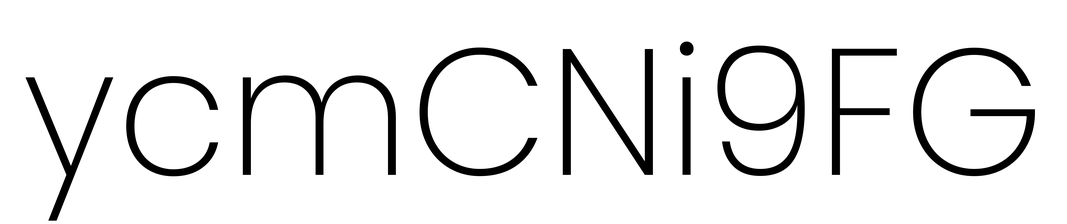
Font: Poppins-ExtraLight